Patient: sex F, age 68
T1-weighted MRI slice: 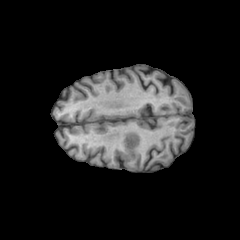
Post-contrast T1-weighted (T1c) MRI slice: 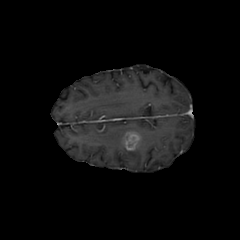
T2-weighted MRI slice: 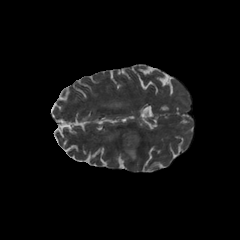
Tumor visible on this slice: yes
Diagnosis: Glioblastoma, IDH-wildtype
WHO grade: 4